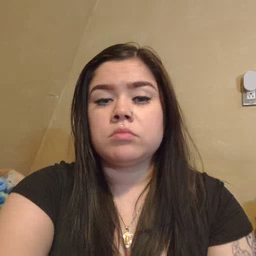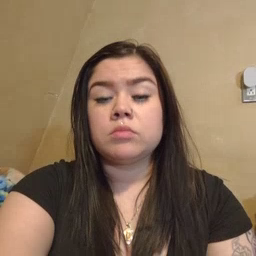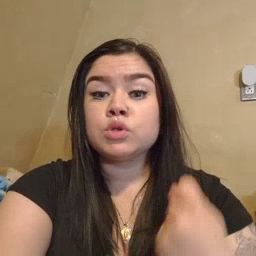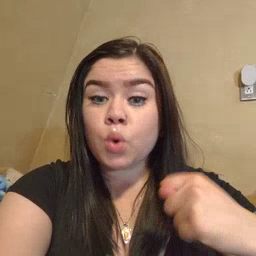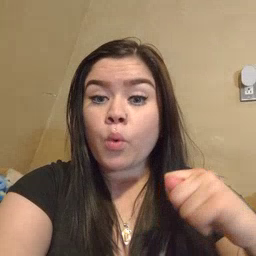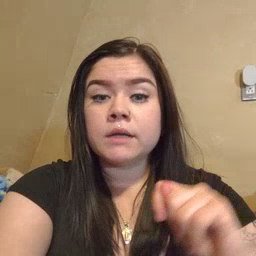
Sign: toy